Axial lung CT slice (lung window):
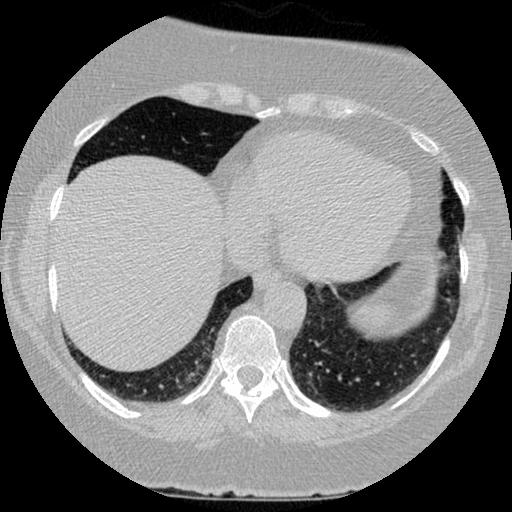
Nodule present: no